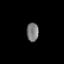
Tissue: lung
Cell type: Endothelial cells
Senescence score: 0.6009
Nuclear area (px): 221
Mean DAPI intensity: 121.303